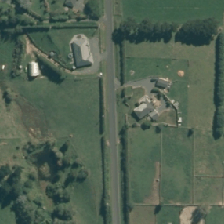
Land cover: urban_build_up